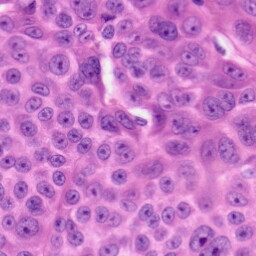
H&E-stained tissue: Skin